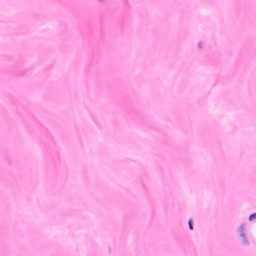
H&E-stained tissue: Breast